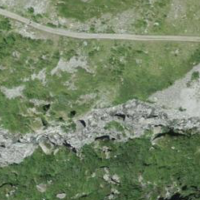
EUNIS habitat code: 26
Species observed at this site:
Corvus corax